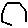
Label: hexagon